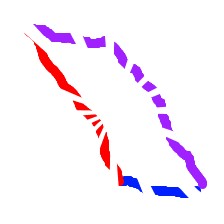
Shape: parallelogram